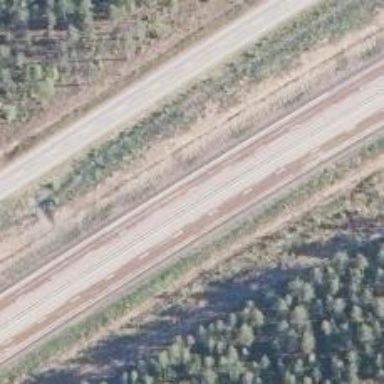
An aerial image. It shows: Asphalt motorway of trunk classification.